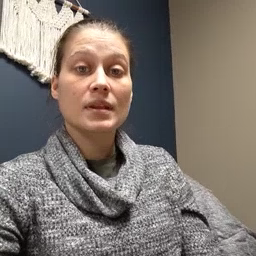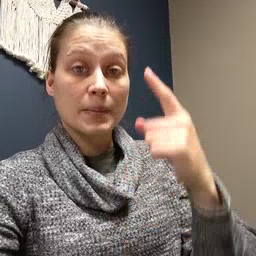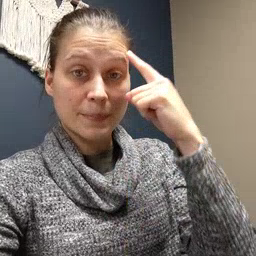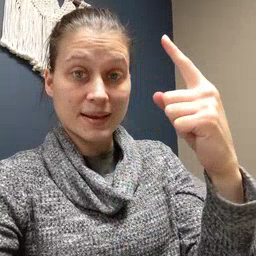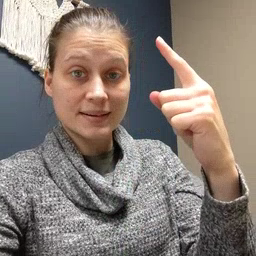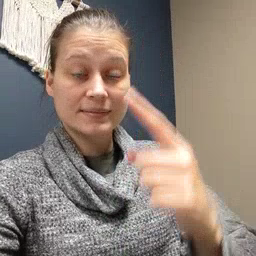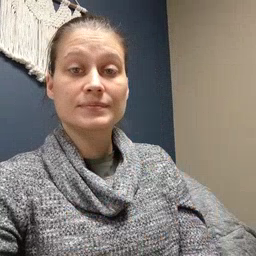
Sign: penny